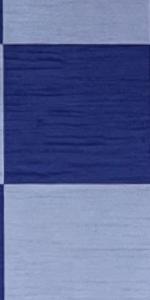
Label: Empty